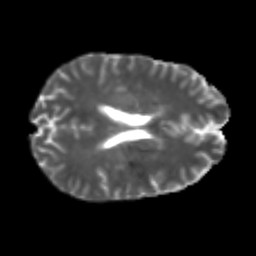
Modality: T2w
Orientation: axial
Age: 26
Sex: male
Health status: healthy
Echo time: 0.074 s